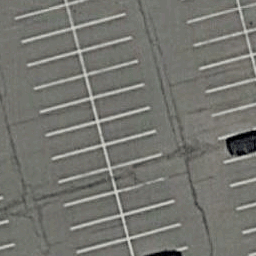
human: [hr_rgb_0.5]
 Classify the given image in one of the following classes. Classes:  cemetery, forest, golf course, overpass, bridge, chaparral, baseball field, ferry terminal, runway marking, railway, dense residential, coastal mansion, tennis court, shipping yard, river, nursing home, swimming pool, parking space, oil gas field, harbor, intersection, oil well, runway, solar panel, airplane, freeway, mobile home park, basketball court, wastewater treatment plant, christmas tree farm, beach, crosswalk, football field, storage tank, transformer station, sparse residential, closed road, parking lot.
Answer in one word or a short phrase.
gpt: parking space